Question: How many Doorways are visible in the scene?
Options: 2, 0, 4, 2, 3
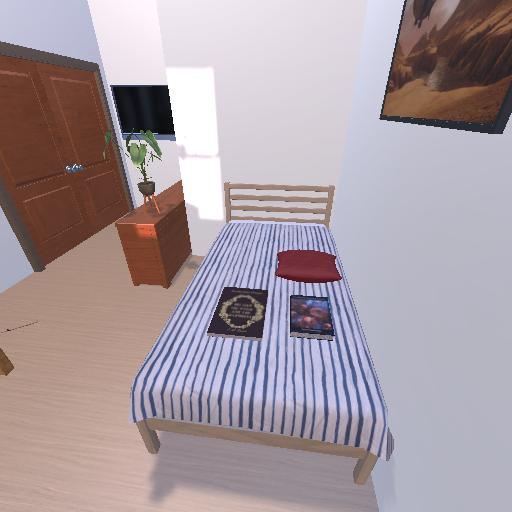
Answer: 2